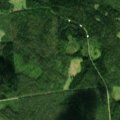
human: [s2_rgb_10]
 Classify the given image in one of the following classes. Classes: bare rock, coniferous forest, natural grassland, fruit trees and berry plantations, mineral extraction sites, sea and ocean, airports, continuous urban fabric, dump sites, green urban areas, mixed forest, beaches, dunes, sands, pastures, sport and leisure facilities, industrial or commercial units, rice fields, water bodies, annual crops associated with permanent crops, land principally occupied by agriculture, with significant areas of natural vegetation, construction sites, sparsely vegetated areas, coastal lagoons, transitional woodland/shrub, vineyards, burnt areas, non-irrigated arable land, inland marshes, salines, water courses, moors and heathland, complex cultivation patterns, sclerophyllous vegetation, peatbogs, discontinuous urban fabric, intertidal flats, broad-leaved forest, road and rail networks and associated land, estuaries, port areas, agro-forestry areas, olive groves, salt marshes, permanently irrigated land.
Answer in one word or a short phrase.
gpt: coniferous forest, mixed forest